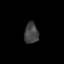
Tissue: skin
Cell type: Epithelial cells
Senescence score: 0.2553
Nuclear area (px): 286
Mean DAPI intensity: 66.388